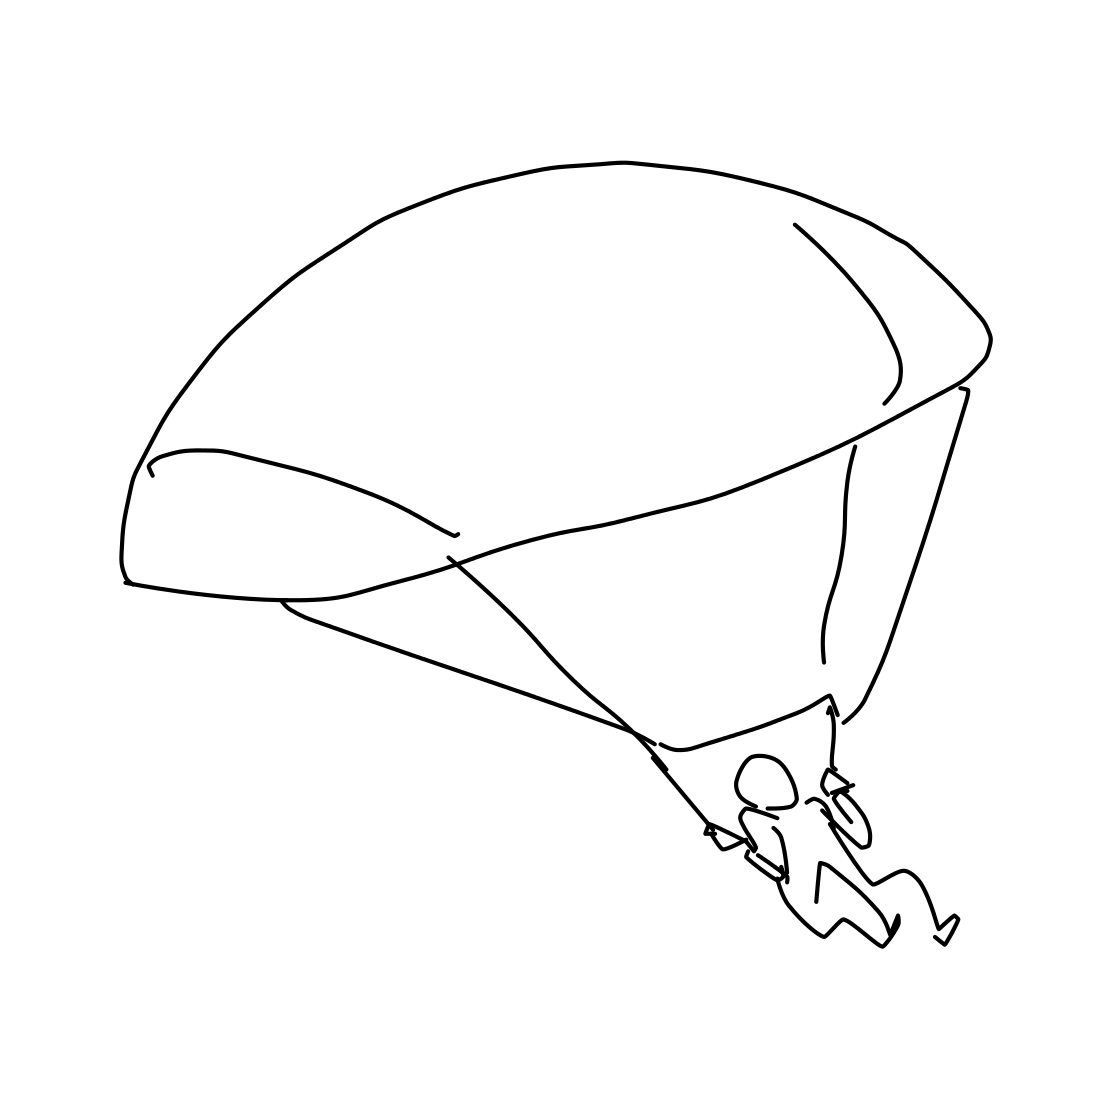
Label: parachute